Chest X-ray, AP view. Patient: 57 years old, sex F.
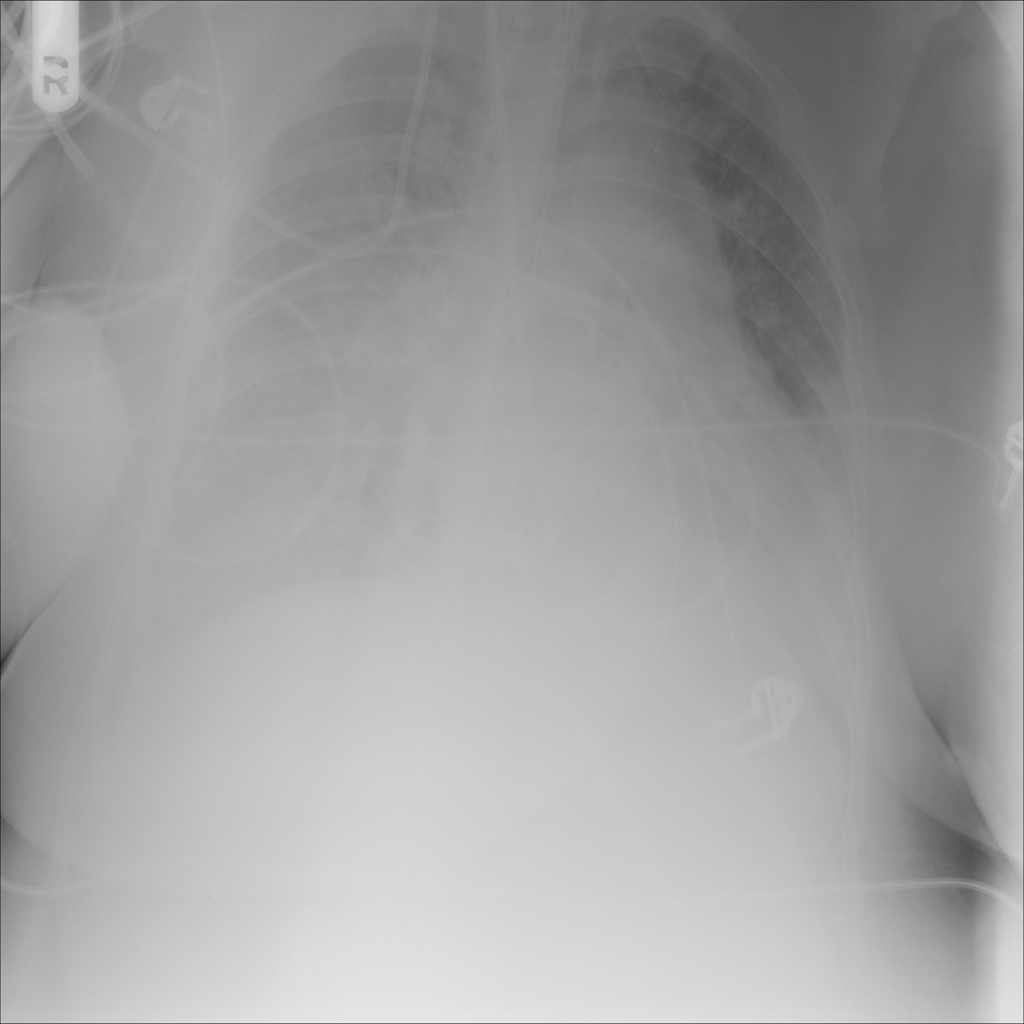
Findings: No Finding